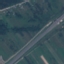
Land use / land cover: Highway